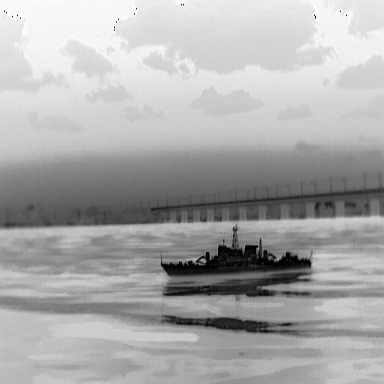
There is a warship in the infrared image.